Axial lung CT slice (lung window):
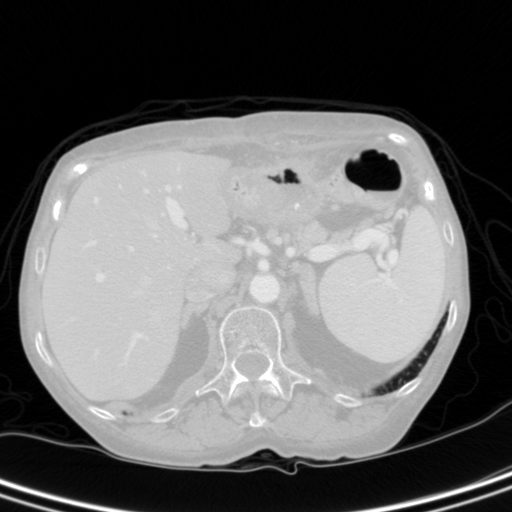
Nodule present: no